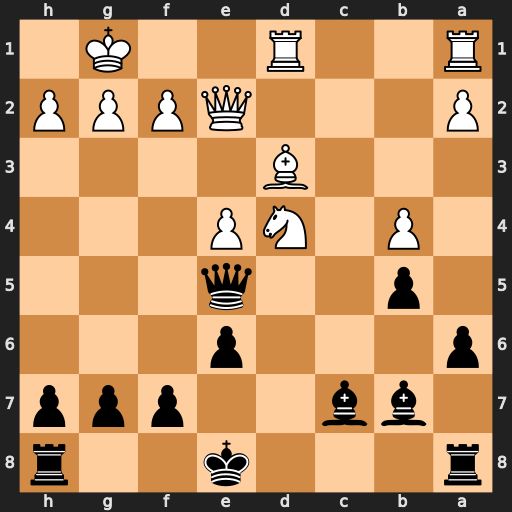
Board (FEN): r3k2r/1bb2ppp/p3p3/1p2q3/1P1NP3/3B4/P3QPPP/R2R2K1
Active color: b
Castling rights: kq
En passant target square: -
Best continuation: Qxh2+ Kf1 Qh1#